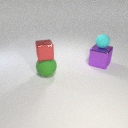
large purple metal cube below small cyan rubber sphere